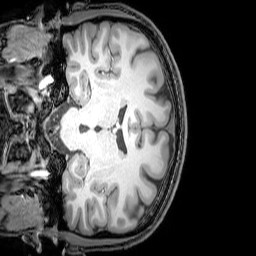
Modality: T1w
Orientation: coronal
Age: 24
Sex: male
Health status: healthy
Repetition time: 0.081 s
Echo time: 0.037 s